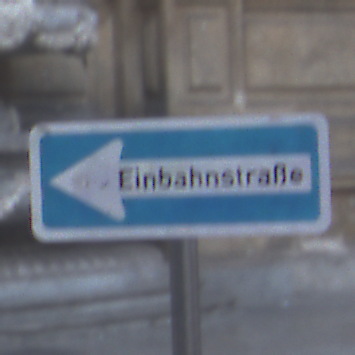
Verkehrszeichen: EinbahnstrasseLinksweisend
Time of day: SunriseSunset
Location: Outdoor (Urban)
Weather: PartlyCloudy
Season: NotSpecified
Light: Natural